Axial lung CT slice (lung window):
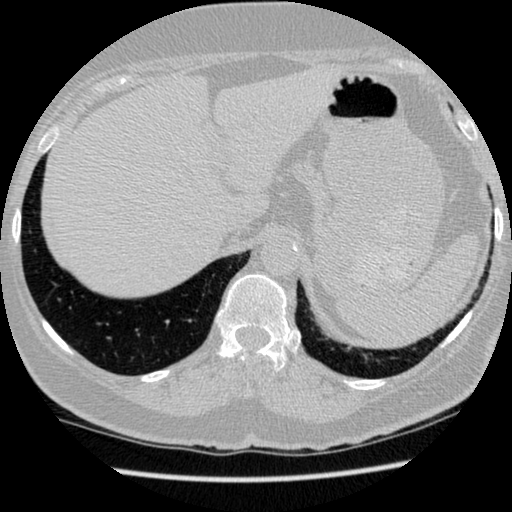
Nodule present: no